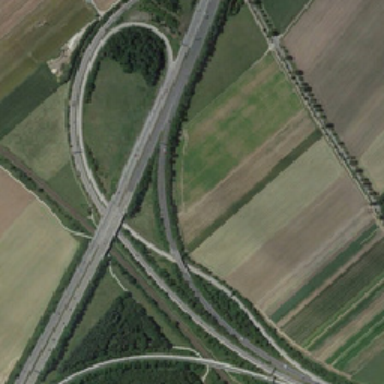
Here is a viaduct a loop between some trees in striped farmland .